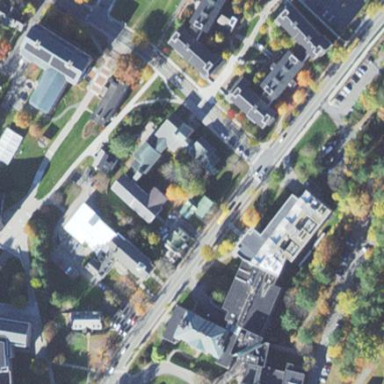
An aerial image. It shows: View of university building.